Question: I am working on pie chart to show my data. I can work fine with it just now to show only percentage. But what I wish to do is to show both percentage and number.

'''
$(function() {
var data = [];
@if(count($data) > 0)
data = <?php echo json_encode($data)?>;
@endif
var options = {
series: {
pie: {
show: true
}
},
legend: {
show: false
},
grid: {
hoverable: false,
clickable: true
},
colors: ["#94BEE0", "#D9DD81", "#E67A77","#747ddd","#669aaa","#aa7765"],
tooltip: true,
tooltipOpts: {
defaultTheme: false
}
};
$.plot($("#pie-chart #pie-chartContainer"), data, options);
};
'''
'''
$total_amount = array_sum($interest_income);
foreach($interest_income as $key => $inc){
if($inc > 0){
$per_value = ($inc * 100)/$total_amount;
$data[] = [
'label'=> $label[$key],
'data'=> $per_value
];
}
}
'''
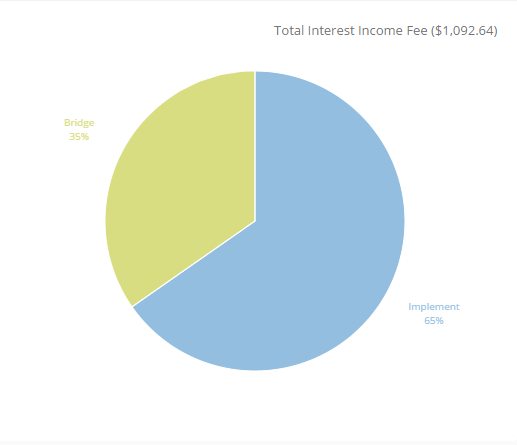
Answer: Your PHP is generating percentages, but you'll need to change it to generate the raw numbers (Flot can work out the percentages automatically):
'''
foreach($interest_income as $key => $inc){
if($inc > 0){
$data[] = [
'label'=> $label[$key],
'data'=> $inc
];
}
}
'''
Then, in your JavaScript, use a formatter for your labels like this:
'''
formatter: function (label, series) {
var labelName = label;
var labelNumber = series.data[0][1];
var labelPercent = series.percent;
var labelContent = label + '<br/>' + labelNumber + ' (' + labelPercent + '%)';
return '<div style="font-size:8pt;text-align:center;padding:2px;color:white;">' + labelContent + '</div>';
},
'''
You would include this in your options, like this:
'''
var options = {
series: {
pie: {
show: true,
label: {
formatter: function (label, series) {
var labelName = label;
var labelNumber = series.data[0][1];
var labelPercent = series.percent;
var labelContent = label + '<br/>' + labelNumber + ' (' + labelPercent + '%)';
return '<div style="font-size:8pt;text-align:center;padding:2px;color:white;">' + labelContent + '</div>';
},
}
}
},
legend: {
show: false
},
grid: {
hoverable: false,
clickable: true
},
colors: ["#94BEE0", "#D9DD81", "#E67A77","#747ddd","#669aaa","#aa7765"],
tooltip: true,
tooltipOpts: {
defaultTheme: false
}
};
'''
JSFiddle: <URL>